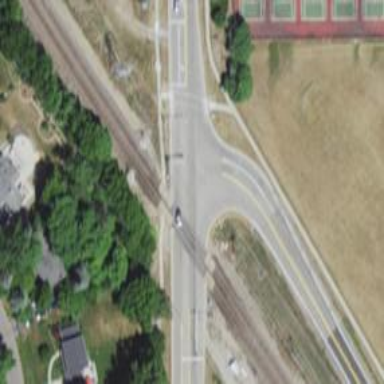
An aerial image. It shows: Level crossing along the railway.